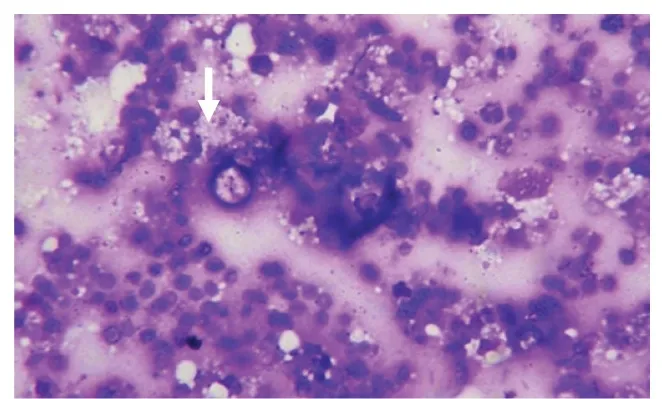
Fine needle aspiration cytology specimen from the fundus showing foamy macrophages (arrow) and polymorphs on May-Grunwald-Giemsa stain, consistent with the diagnosis of xanthogranulomatous cholecystitis.
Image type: pathology (giemsa)